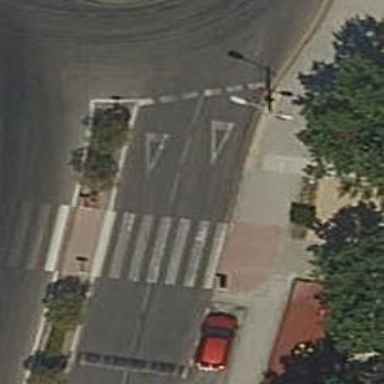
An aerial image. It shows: Uncontrolled crossing on the road.